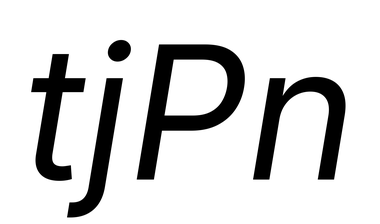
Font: Inter-Italic_Italic